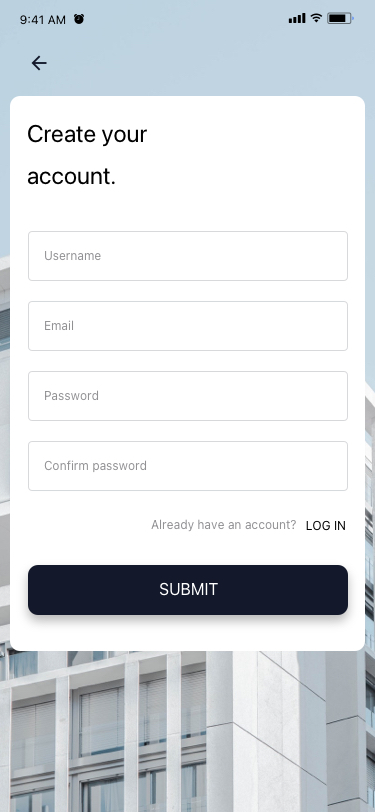
Text in this UI design:
Create your
account.
Username
Email
Password
Confirm password
SUBMIT
Already have an account?
LOG IN
9:41 AM